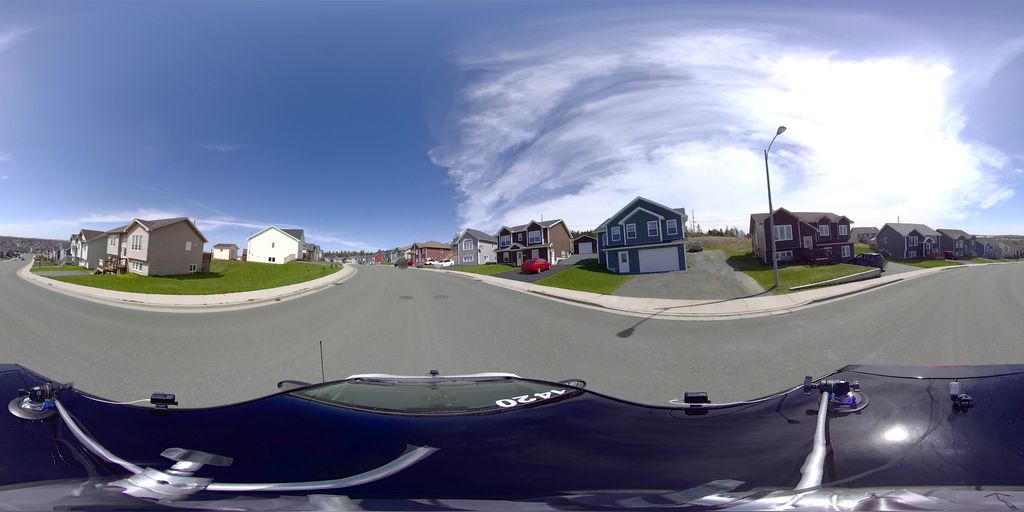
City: st_johns